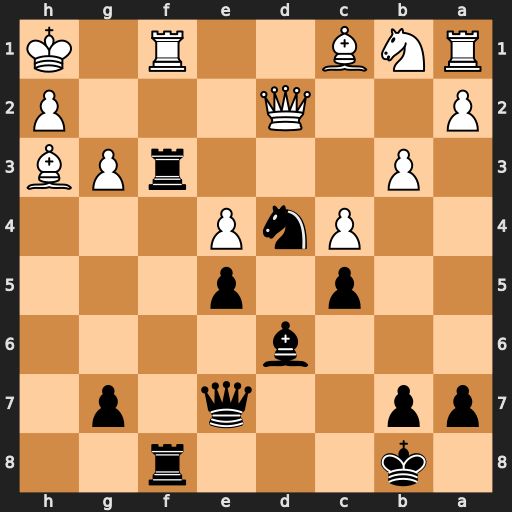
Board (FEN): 1k3r2/pp2q1p1/3b4/2p1p3/2PnP3/1P3rPB/P2Q3P/RNB2R1K
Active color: b
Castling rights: -
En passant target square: -
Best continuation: Rxf1+ Bxf1 Rxf1+